Interaction volume radius: 5 \u00c5
Interaction volume height: 15 \u00c5
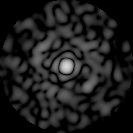
Disorder parameter: 0.7939